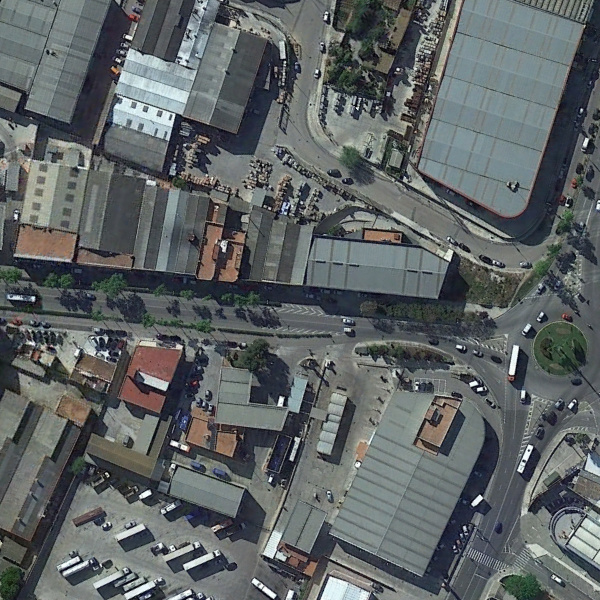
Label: Industrial